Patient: sex M, age 45
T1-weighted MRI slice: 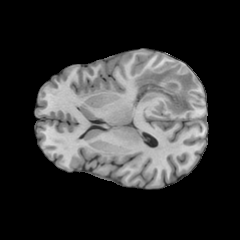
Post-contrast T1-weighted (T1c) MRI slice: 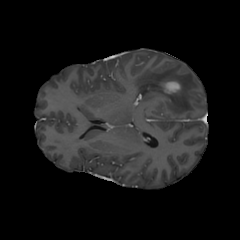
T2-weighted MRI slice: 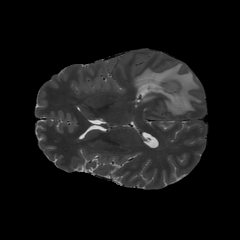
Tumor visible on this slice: yes
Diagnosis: Glioblastoma, IDH-wildtype
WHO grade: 4